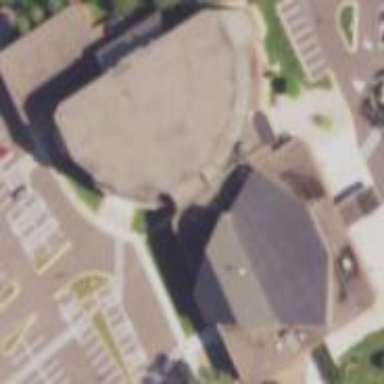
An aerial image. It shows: Building that serves as place of worship.